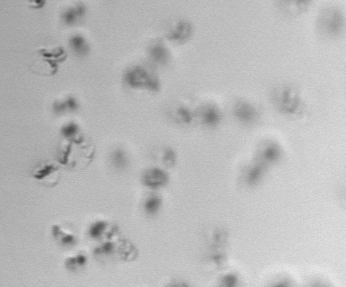
Label: Phaeocystis